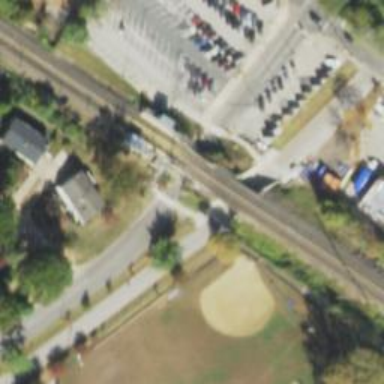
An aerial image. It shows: Bridge for electrified light rail.